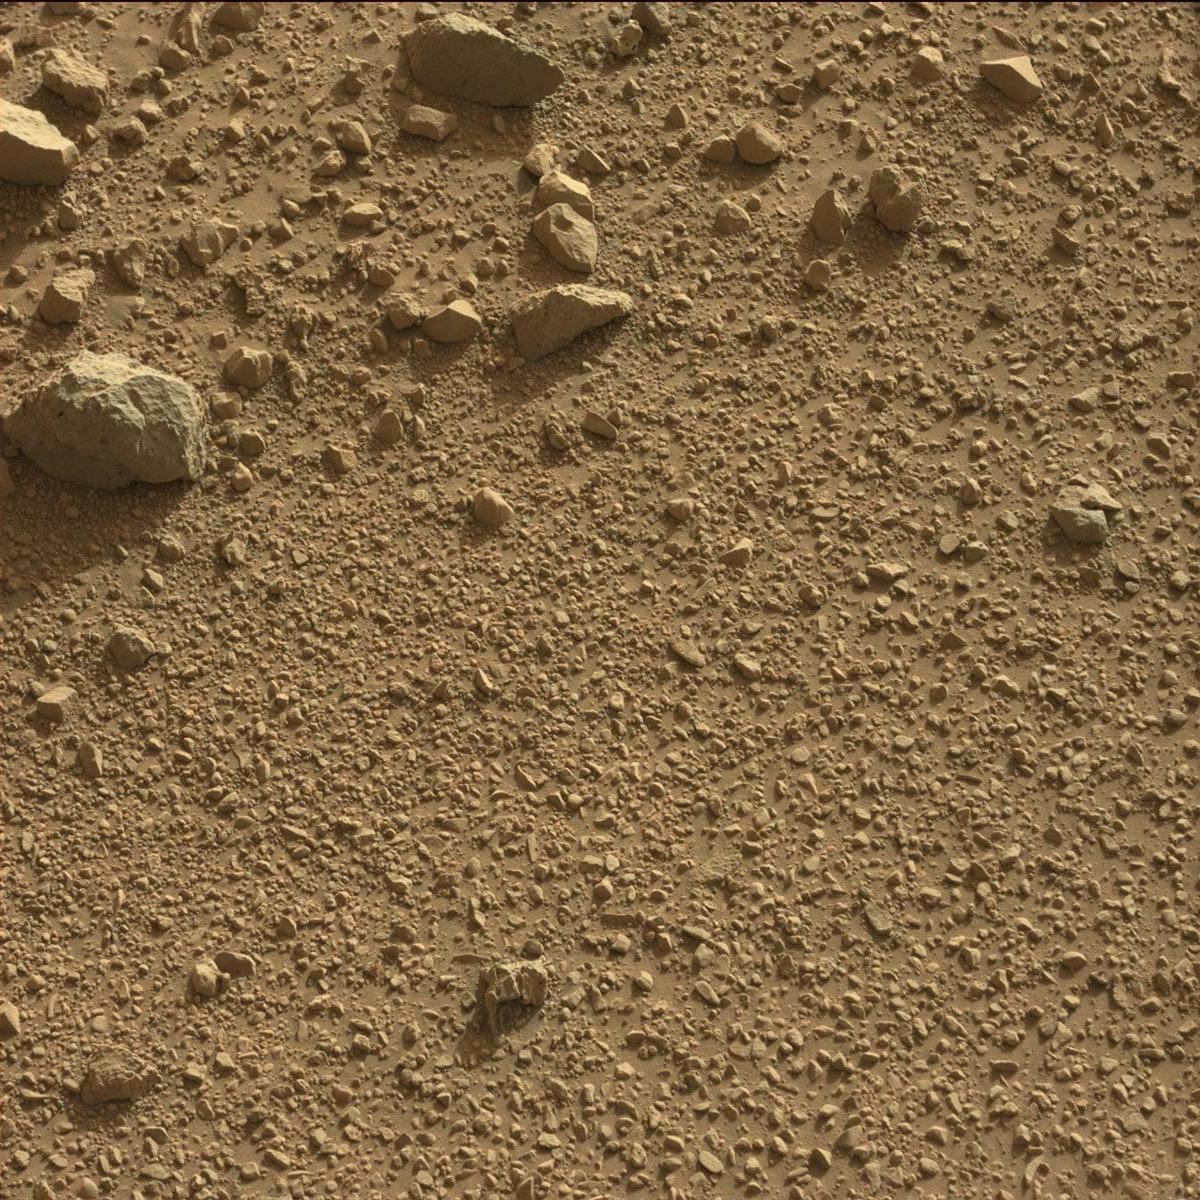
Terrain classes present: Bedrock, Rock, Sand / Soil